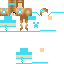
A female human skin with pale skin, wearing blonde long hair dressed in a blue tshirt and red pants, featuring a closed mouth.